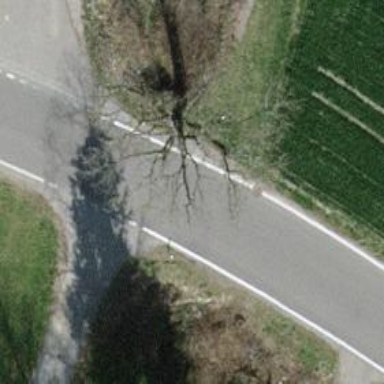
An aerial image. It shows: Asphalt road classified as tertiary.